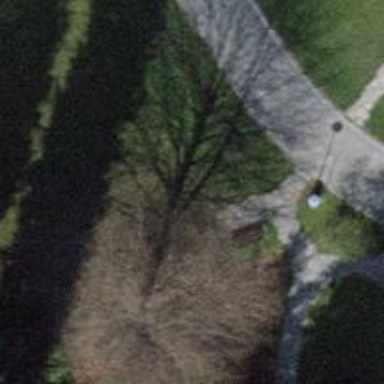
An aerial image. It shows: Brown bench.